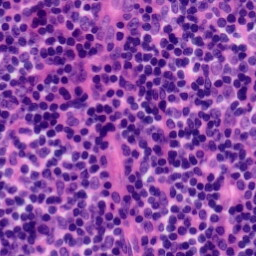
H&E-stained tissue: Tonsil